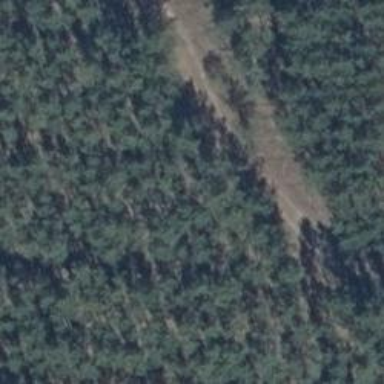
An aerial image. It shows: Track road with grade4 tracktype.